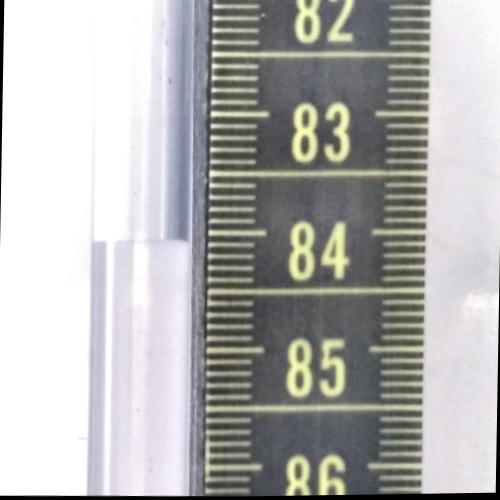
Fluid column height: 84.1 cm